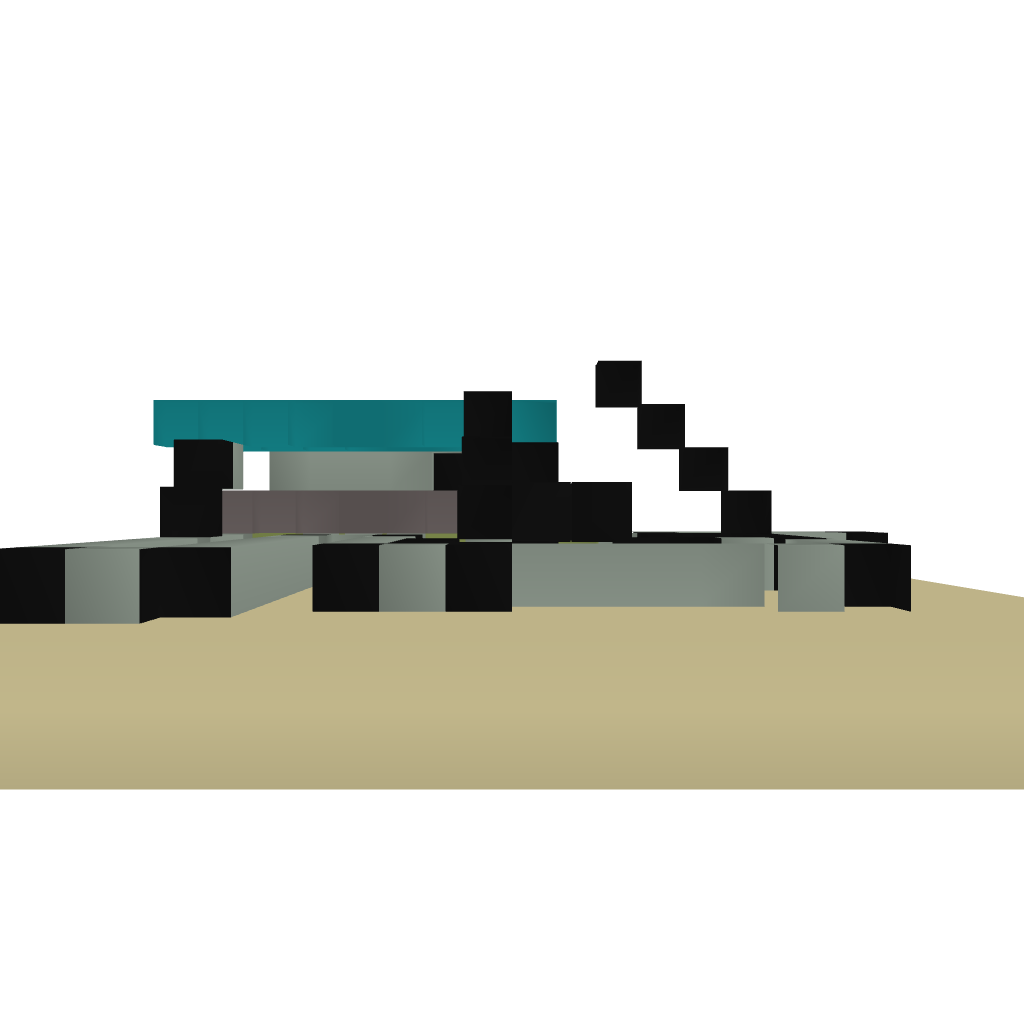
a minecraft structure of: Piston Travelator 1.7